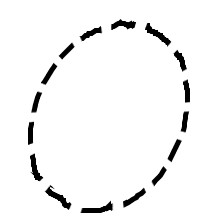
Shape: circle